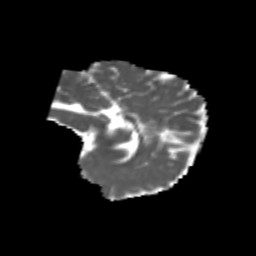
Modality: MD
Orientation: sagittal
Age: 6
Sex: male
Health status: healthy